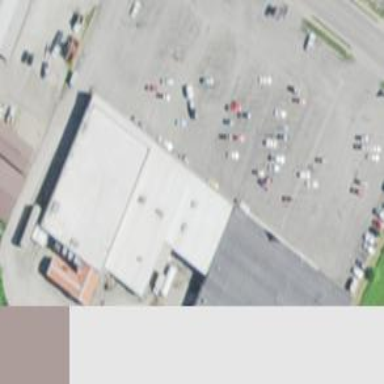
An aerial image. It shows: Retail building.